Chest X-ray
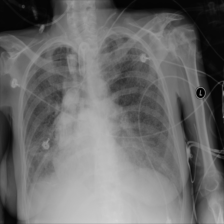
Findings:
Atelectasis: negative
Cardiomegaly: negative
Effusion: negative
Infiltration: negative
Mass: negative
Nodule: negative
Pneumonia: negative
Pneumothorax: negative
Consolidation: negative
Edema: negative
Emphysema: negative
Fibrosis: negative
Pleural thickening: negative
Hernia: negative